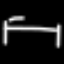
Label: bed